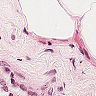
Metastatic tissue present: no